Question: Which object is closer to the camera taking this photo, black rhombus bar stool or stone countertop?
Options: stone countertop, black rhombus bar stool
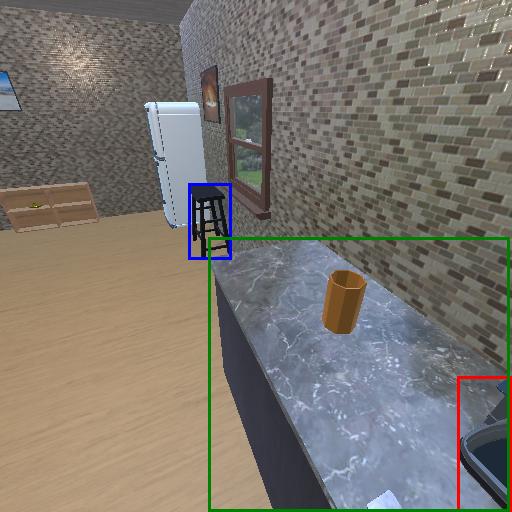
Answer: stone countertop